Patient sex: M
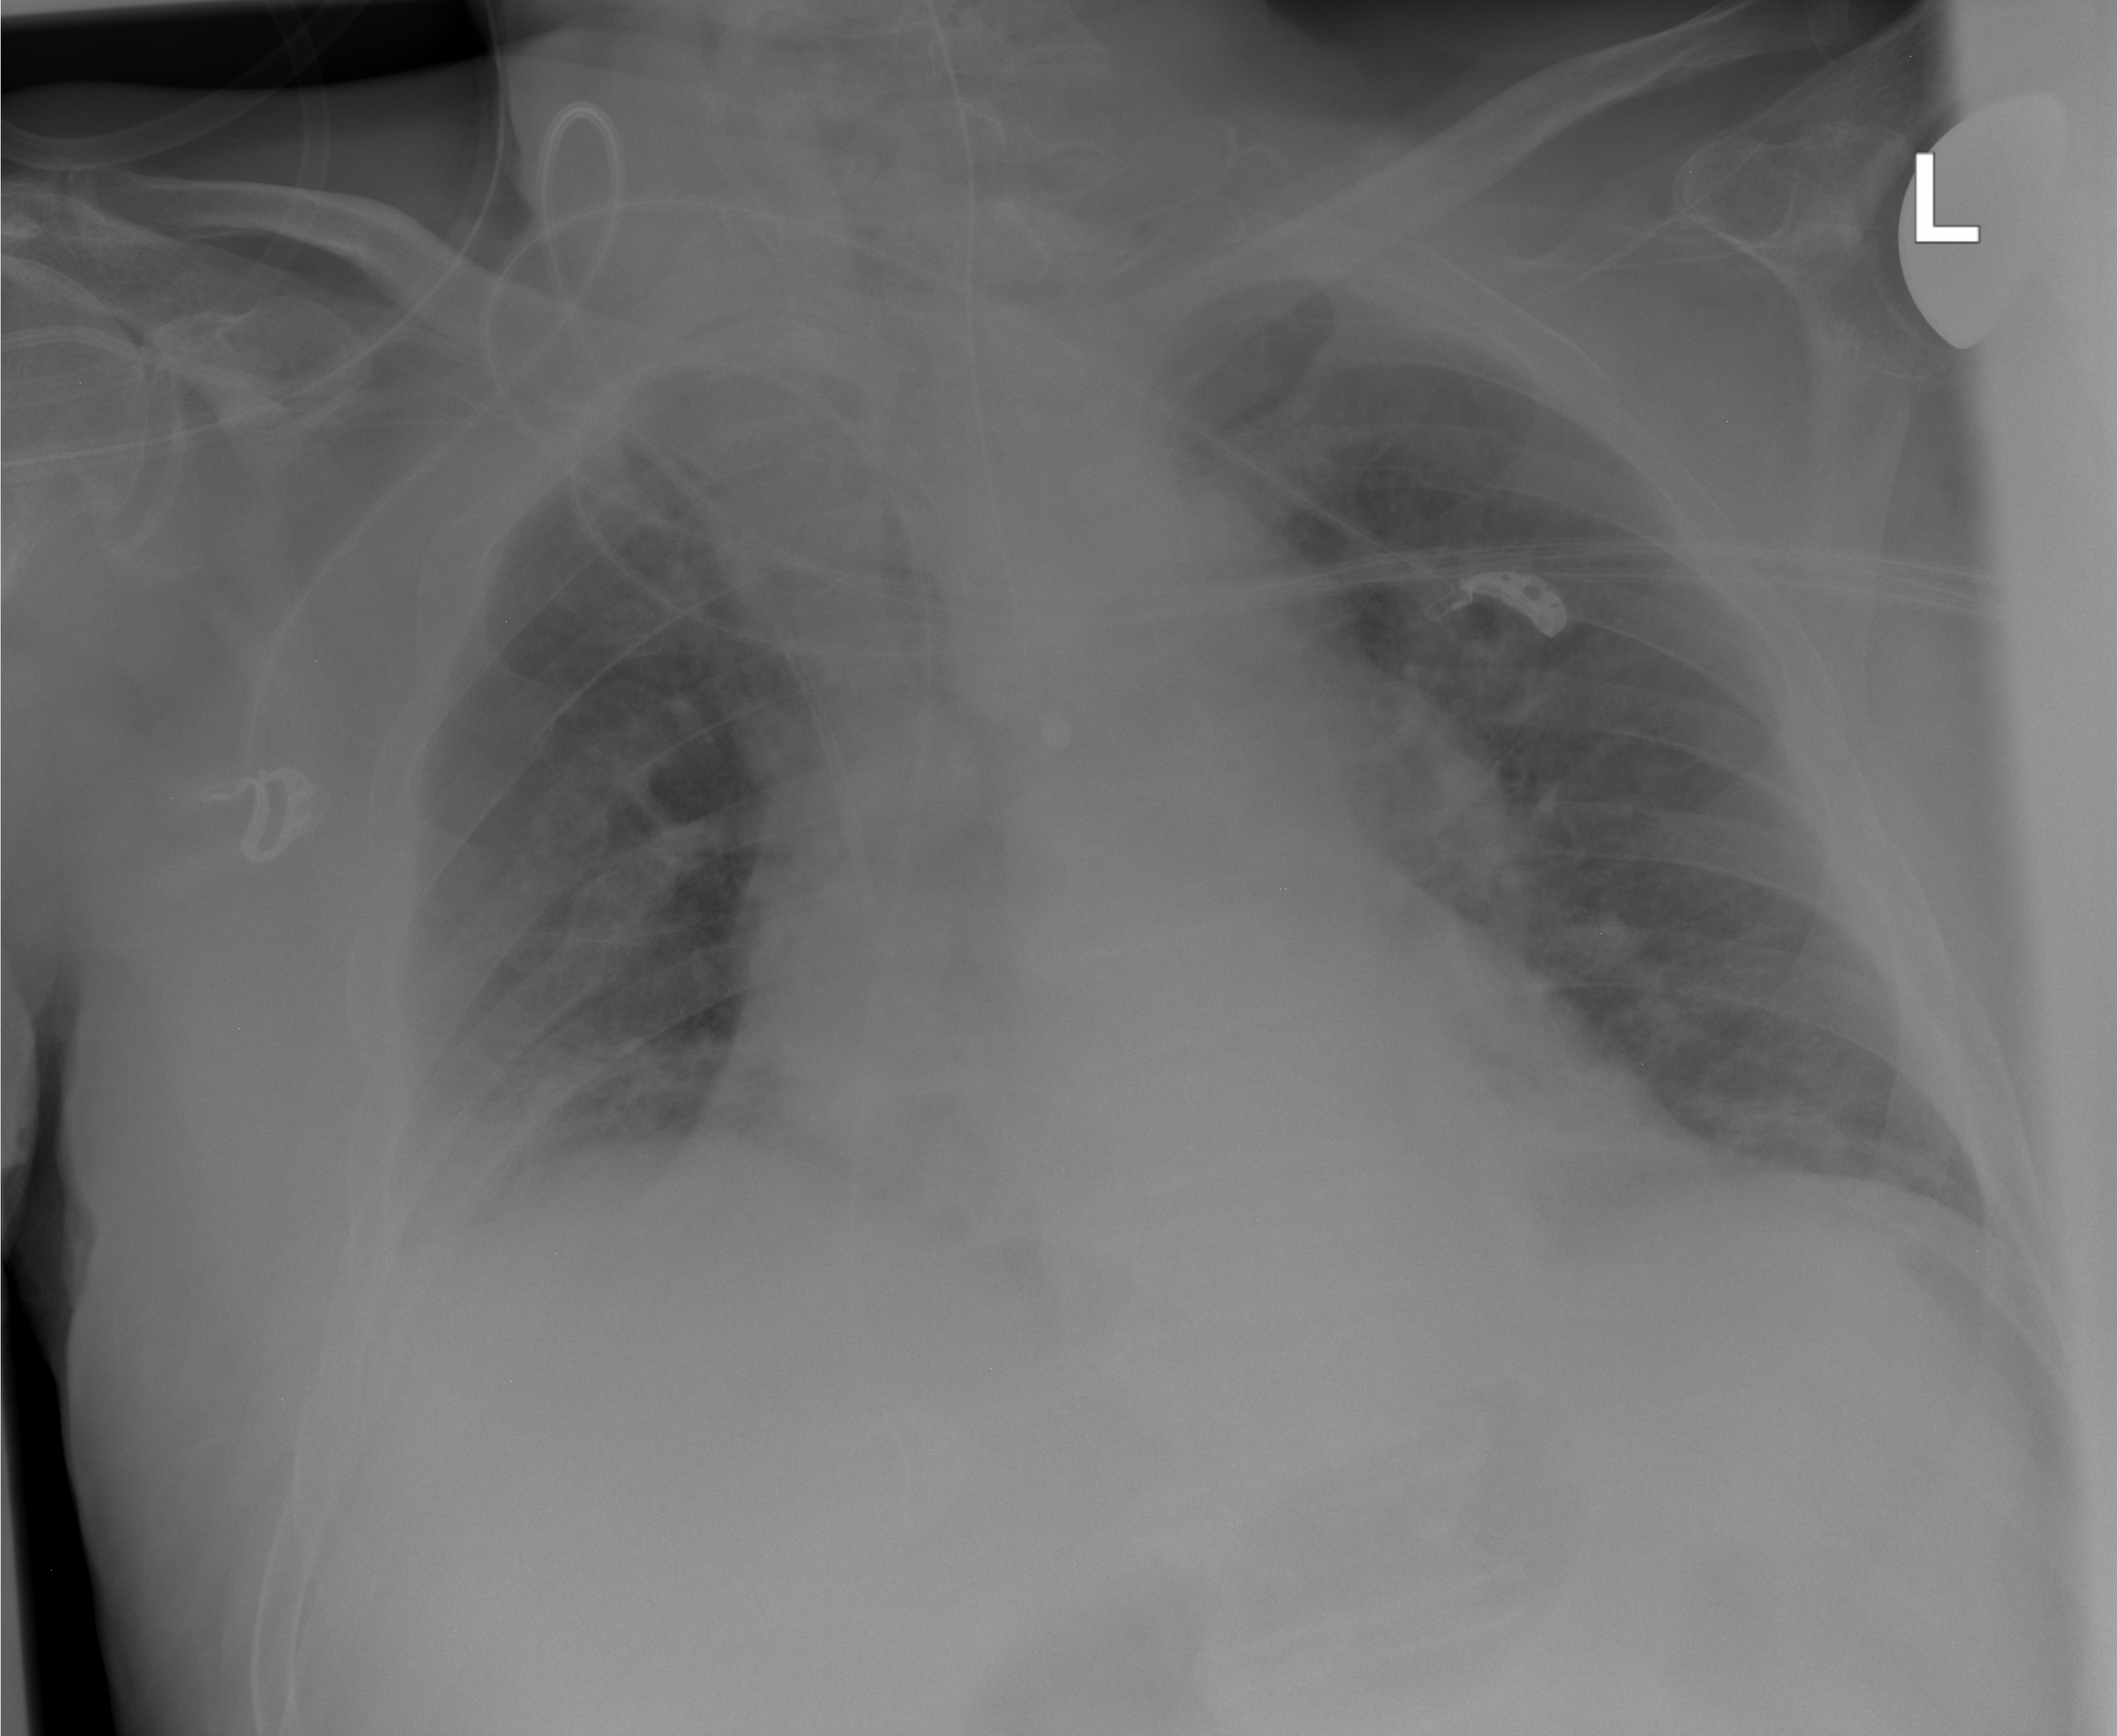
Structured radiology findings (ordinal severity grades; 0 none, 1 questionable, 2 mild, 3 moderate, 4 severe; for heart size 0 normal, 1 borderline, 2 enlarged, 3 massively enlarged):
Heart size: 2
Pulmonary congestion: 0
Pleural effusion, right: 1
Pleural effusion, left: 0
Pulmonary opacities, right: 0
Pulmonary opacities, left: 0
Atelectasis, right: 0
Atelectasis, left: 0